Aerial crown-view tile of a tropical tree (Barro Colorado Island, Panama), acquired 20250616:
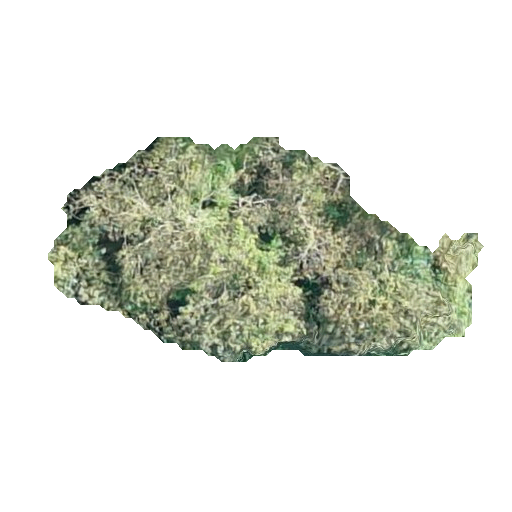
Species: Luehea seemannii
GBIF accepted scientific name: Luehea seemannii
Crown area: 97.892 m²